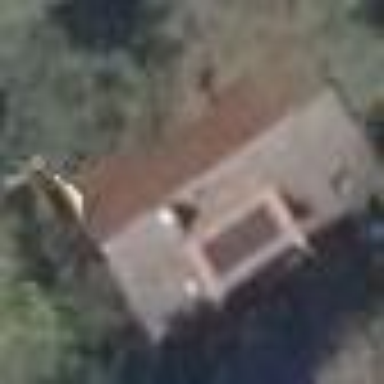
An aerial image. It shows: Simple house.